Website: bh-photo
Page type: customer-info-address
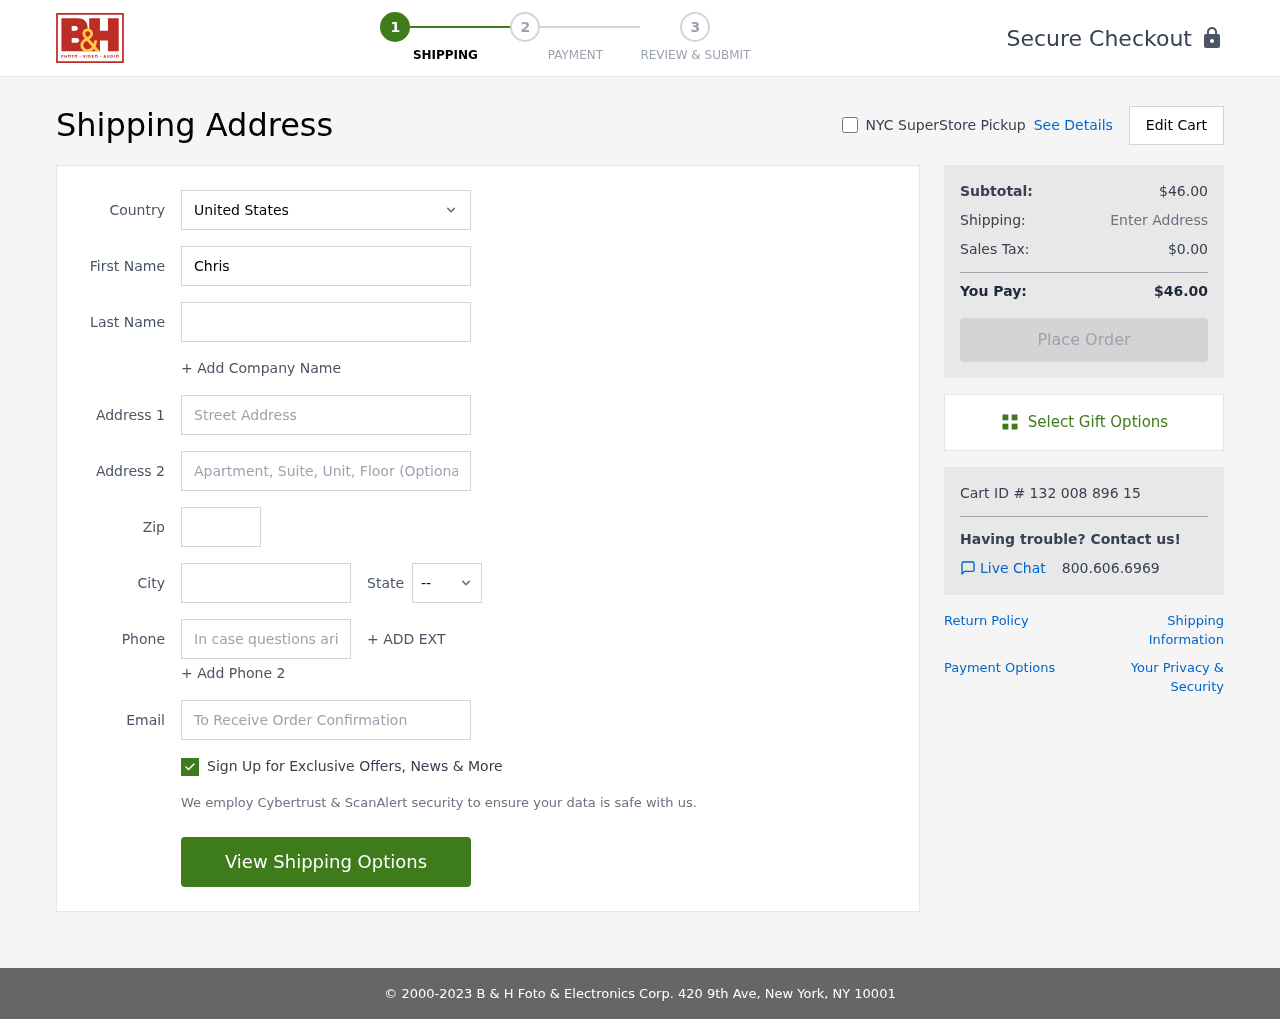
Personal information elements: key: PII_CITY
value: Austinmouth
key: PII_COUNTRY
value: United States
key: PII_EMAIL
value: christopher.jones@yahoo.com
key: PII_FIRSTNAME
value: Christopher
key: PII_LASTNAME
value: Jones
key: PII_PHONE
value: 8519766725
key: PII_POSTCODE
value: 29595
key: PII_STATE_ABBR
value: OH
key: PII_STREET
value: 350 Johnson Courts
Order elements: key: ORDER_SUBTOTAL
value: $46.00
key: ORDER_TAX
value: $0.00
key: ORDER_TOTAL
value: $46.00
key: ORDER_ID
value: Cart ID # 132 008 896 15